Group 1:
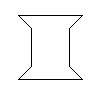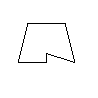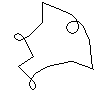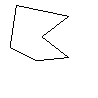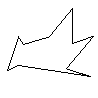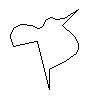
Group 2:
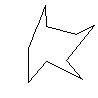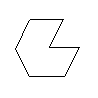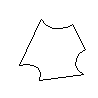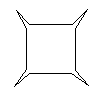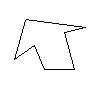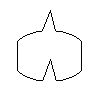
Rule separating the two groups: Every other side, if extended, passes through one point vs. not so.
Concepts: every_other, imagined_entity, imagined_line_or_curve, imagined_point, lines_coincide
Author: Harry E. Foundalis